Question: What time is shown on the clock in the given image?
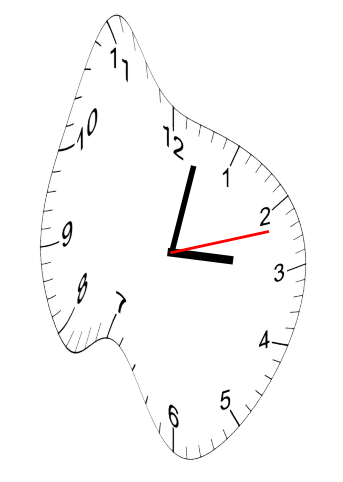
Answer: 03:02:12